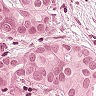
Metastatic tissue present: yes